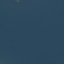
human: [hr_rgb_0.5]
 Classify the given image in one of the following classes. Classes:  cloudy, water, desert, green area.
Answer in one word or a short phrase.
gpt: water